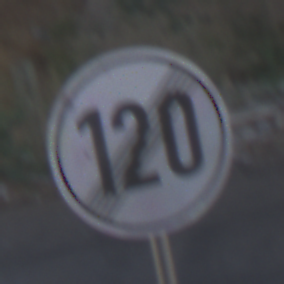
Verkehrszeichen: EndeGeschwindigkeit120
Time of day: Midday
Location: Roofed (Underpass)
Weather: Clear
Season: NotSpecified
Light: Natural